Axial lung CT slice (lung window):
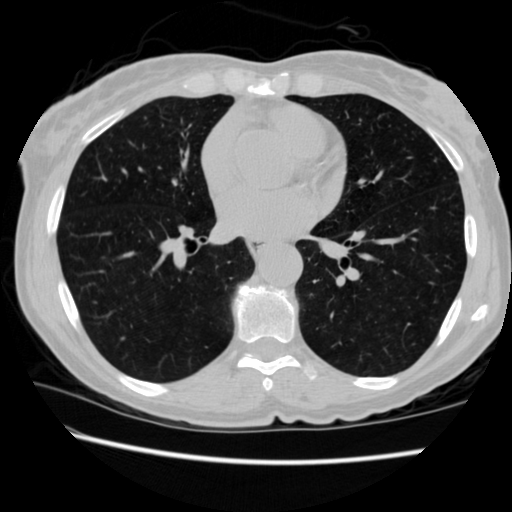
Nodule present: no